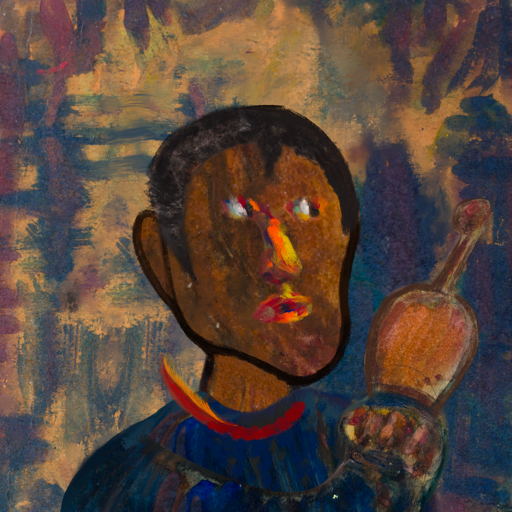
Background: InTheSun, Head And Neck Side: Mosgoul, Face Side: An_Impression, Bust: Pipe, Hair Side: Roy_Bahadur, Head Accessory: Blank, Second Necklace: Blank, Necklace: Pipe, Baby: Blank